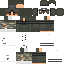
A male human skin with medium skin, wearing brown hood dressed in a blue hoodie and brown pants, featuring a closed mouth.